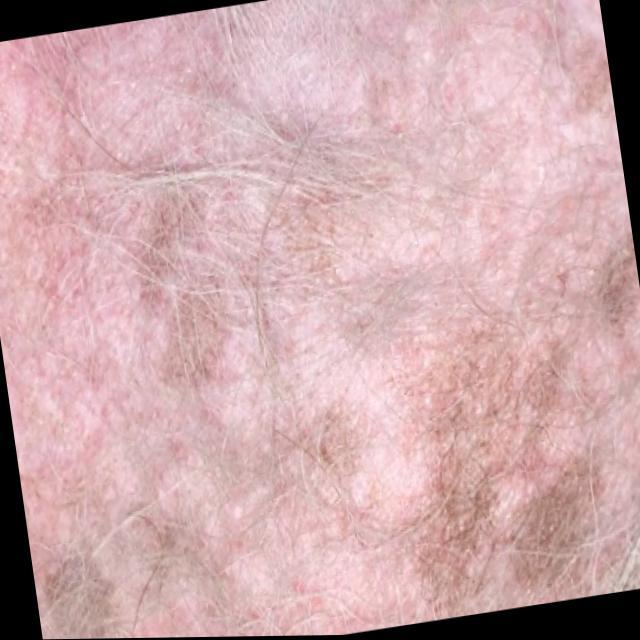
Canine demodicosis (Demodex mange) — caused by Demodex canis mites. Presents with alopecia, follicular papules, pustules, and comedones. Often localized on face and forelimbs.